Field crop: maize
Growth stage: 2
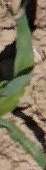
Species: maize